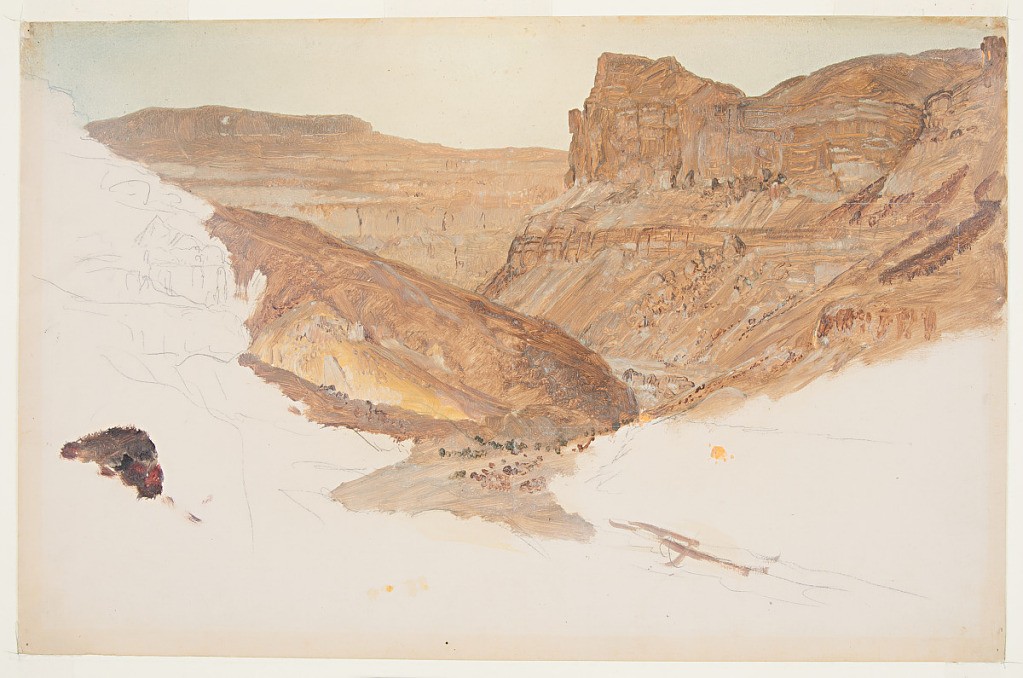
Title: El Yemen Valley, Palestine (Israel)
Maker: Frederic Edwin Church, American, 1826–1900
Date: February 21, 28, or 29, 1868
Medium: Oil and graphite on paper
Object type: Drawing
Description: Landscape study showing a view of a canyon known to Church as the El Yemen Valley, encountered during his expedition to Petra. Located in the valleys of the Nahal Hatira and Nahal Yemin in the present-day Makhteshim-Ein Yahav Nature Reserve in southern Israel, the desolate canyon is made up of a kind of chalky yellow-brown stone. Here, the foreground is sketchily rendered only in graphite before transitioning to oil roughly half way up. The canyon's converging slopes meet at center to form a narrow floor. Cliffs in the background and at right consist of visible bands of layered rock strata. Above, the sky is gentle gradient from yellow to blue.